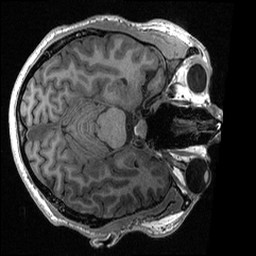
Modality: T1w
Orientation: axial
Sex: male
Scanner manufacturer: ge
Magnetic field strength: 3 T
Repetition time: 0.0064 s
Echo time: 0.00281 s